Aerial crown-view tile of a tropical tree (Barro Colorado Island, Panama), acquired 20250915:
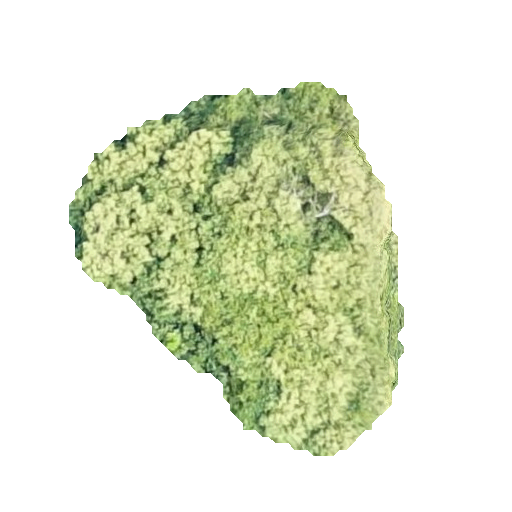
Species: Prioria copaifera
GBIF accepted scientific name: Prioria copaifera
Crown area: 121.974 m²